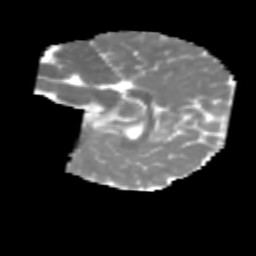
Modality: MD
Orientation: sagittal
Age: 7
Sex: female
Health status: healthy